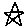
Label: star